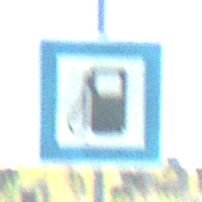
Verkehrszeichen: Tankstelle
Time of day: Midday
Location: Outdoor (Special)
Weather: PartlyCloudy
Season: NotSpecified
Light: Natural